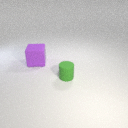
small green rubber cylinder in front of large purple rubber cube